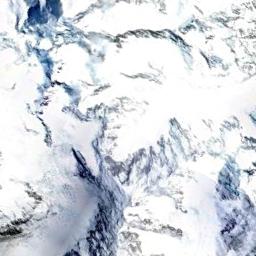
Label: snowberg